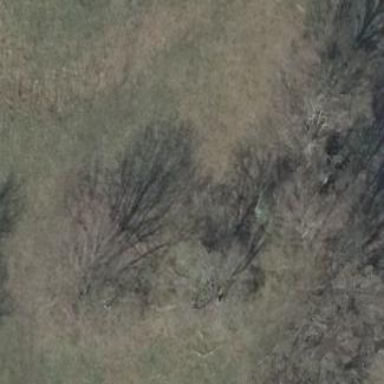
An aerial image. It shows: Forest with broadleaved trees that are deciduous.